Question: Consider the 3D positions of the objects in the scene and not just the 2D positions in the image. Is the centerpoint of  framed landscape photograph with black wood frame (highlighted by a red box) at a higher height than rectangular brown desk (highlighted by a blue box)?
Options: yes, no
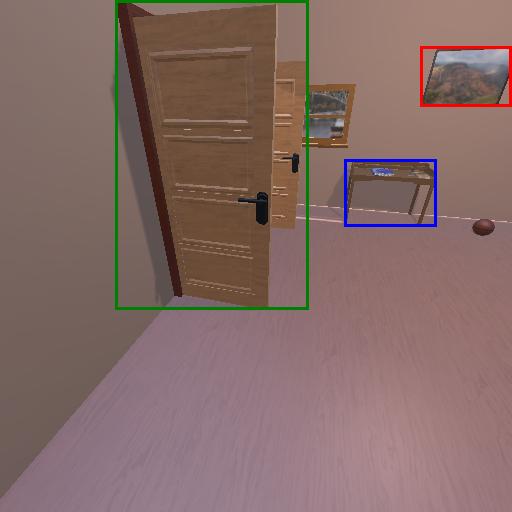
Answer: yes